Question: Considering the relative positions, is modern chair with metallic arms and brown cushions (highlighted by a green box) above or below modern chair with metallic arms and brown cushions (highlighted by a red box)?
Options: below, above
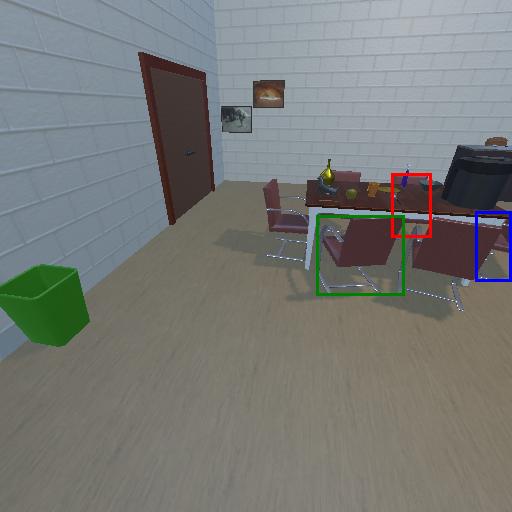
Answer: below